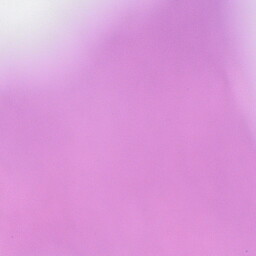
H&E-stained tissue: Breast